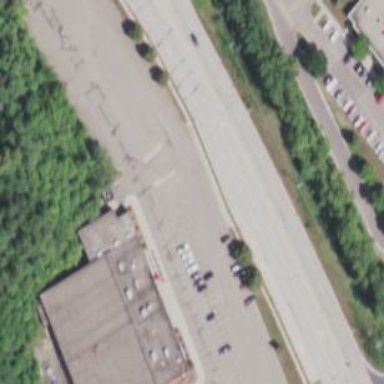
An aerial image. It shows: Commercial building with leisure land. It is bowling alley.